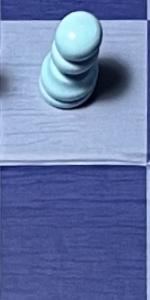
Label: Empty